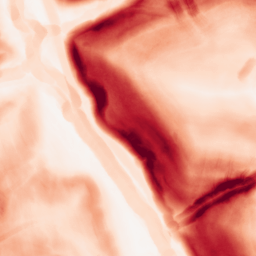
Category: morphological
Decomposition family: morphological_gradient
Decomposition parameters: size: 7
shape: disk
Upsampling method: bilinear
Upsampling parameters: scale: 2
Upsampling scale: 2